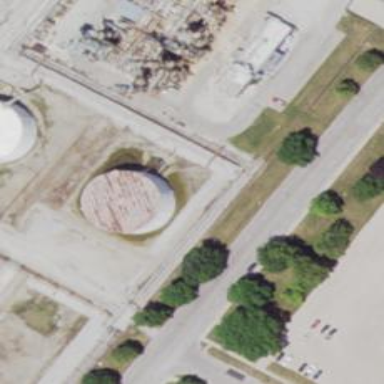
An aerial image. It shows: Storage tank with man-made structure.